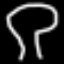
Label: mushroom